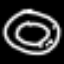
Label: donut